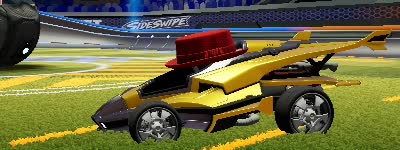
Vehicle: aftershock